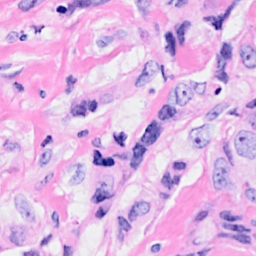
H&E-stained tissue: Breast